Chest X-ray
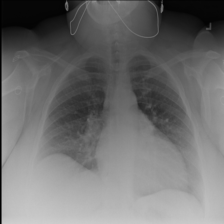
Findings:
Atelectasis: negative
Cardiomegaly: negative
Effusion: negative
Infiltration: negative
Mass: negative
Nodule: negative
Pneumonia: negative
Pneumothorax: negative
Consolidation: negative
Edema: negative
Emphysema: negative
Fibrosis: negative
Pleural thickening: negative
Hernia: negative